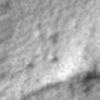
Label: no_change